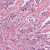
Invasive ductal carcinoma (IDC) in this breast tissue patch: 1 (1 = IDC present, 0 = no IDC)